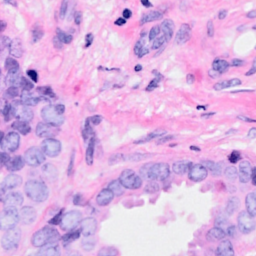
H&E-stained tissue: Breast